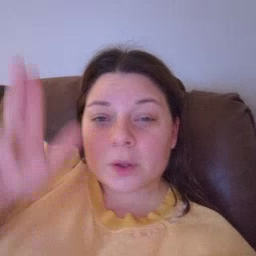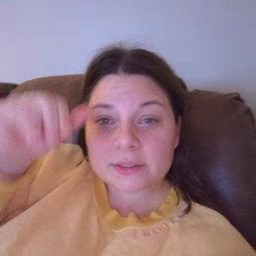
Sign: horse